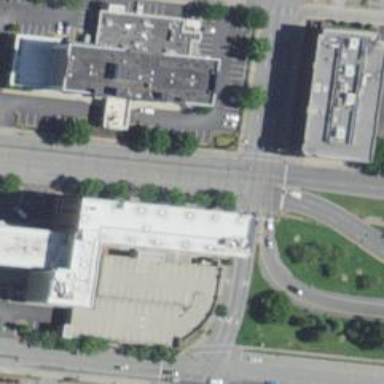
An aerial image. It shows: Tertiary road with sidewalk on the left.